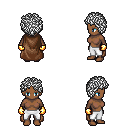
a pixel art fantasy rpg character, female body template, human, dark skin, brown cape, white pants, white curly afro hairstyle, gold gloves, four views (front, back, left, right), 2x2 character sprite sheet, small pixel art, hard edges, no anti-aliasing